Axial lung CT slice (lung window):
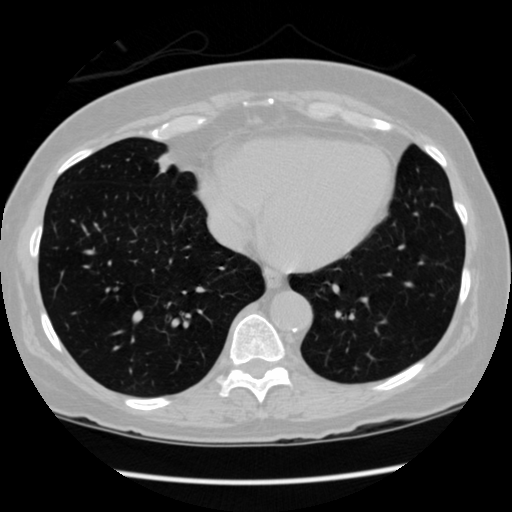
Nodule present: no